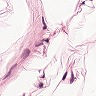
Metastatic tissue present: no